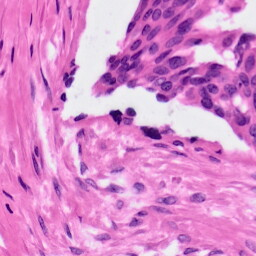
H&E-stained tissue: Ovarian